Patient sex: F
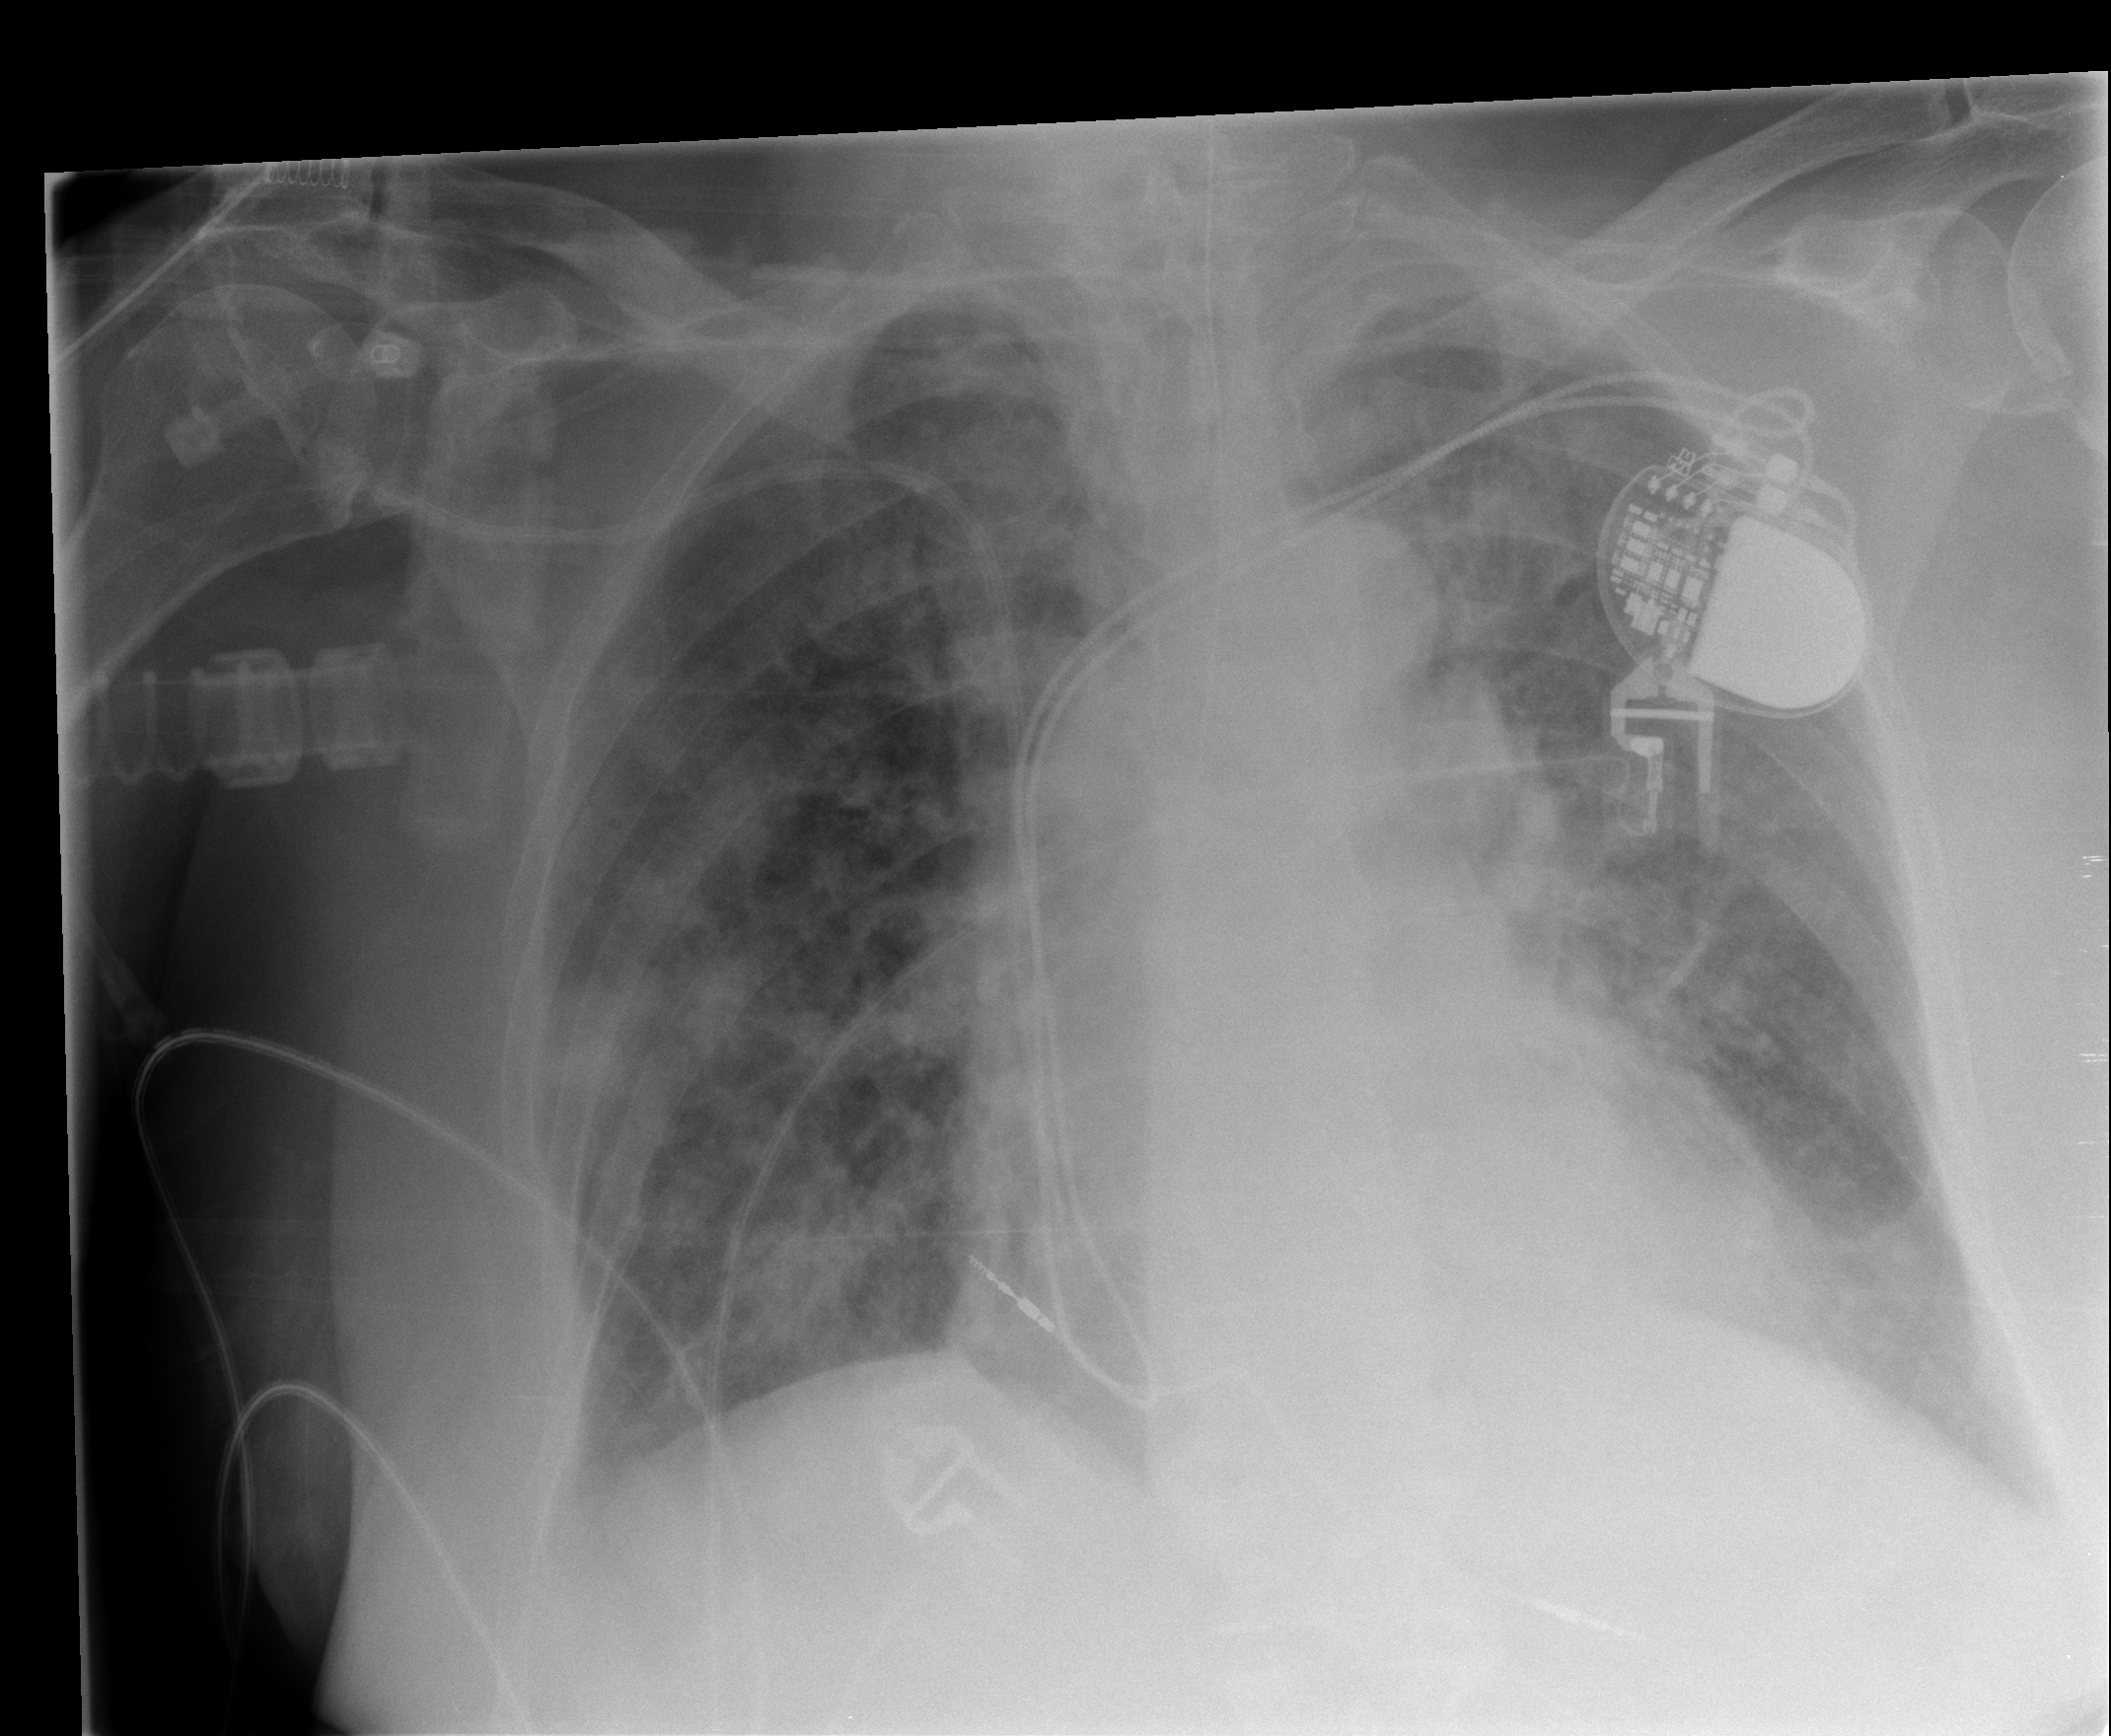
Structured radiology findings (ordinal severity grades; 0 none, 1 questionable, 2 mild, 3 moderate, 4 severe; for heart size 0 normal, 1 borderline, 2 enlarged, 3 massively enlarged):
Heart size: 2
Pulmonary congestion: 2
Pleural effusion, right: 0
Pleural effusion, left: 0
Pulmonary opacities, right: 2
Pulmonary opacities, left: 2
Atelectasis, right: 3
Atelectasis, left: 2